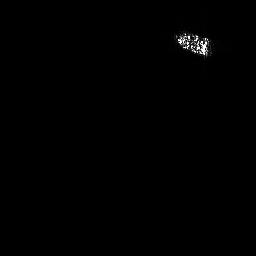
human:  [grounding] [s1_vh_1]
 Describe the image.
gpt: In the satellite image, there is  <ref>1 medium ship </ref> <box>[[66, 10, 82, 22, 0]]</box> located at top right.